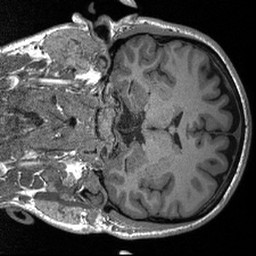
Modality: T1w
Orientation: coronal
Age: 30
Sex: male